Question: Currently when you move the circles around, they will move over the axes and obscure them. I am trying to assign a background color to the axes so the circles move underneath the axe. However using CSS 'background' attribute does not seem to do anything.
How would you create an opaque axis that will be a layer above the circles?
JSFIDDLE: <URL>

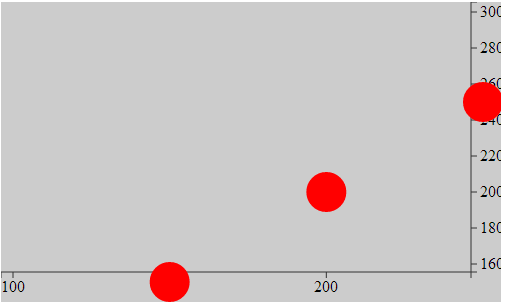
Answer: Getting the axes to be drawn on top of the dots is done easily by changing the order in which you append the dom elements. <URL>.
Assigning a css background to the axes is not possible, because they are drawn with SVG. You'll need to draw it either using 'rects' or a 'path'.
If the background you intend to draw is fully opaque (i.e. alpha of 1), it would be more straight forward to skip drawing a background and instead use svg clip-rect to crop the circles. That would not work if you want the axes to have a semi-transparent background though.